Question: We upgraded from Sitecore 7.0 Initial (130424, April 24, 2013) to Sitecore 7.0 (130918, September 18, 2013)
The indexes I created in Initial no longer work in the new version. The old version which is still up correctly indexes and shows up.
This is what shows up in Initial.
- - -
This is the exception we get below when attempting to open the Indexing Manager. The window that normally appears shows the below exception instead.
Attached is also a copy of the index config file in question.
Could not find add method: SetCommitPolicy (type: Sitecore.ContentSearch.LuceneProvider.SwitchOnRebuildLuceneIndex)
A ticket has also been created with Sitecore. Will include fix information if they have one.

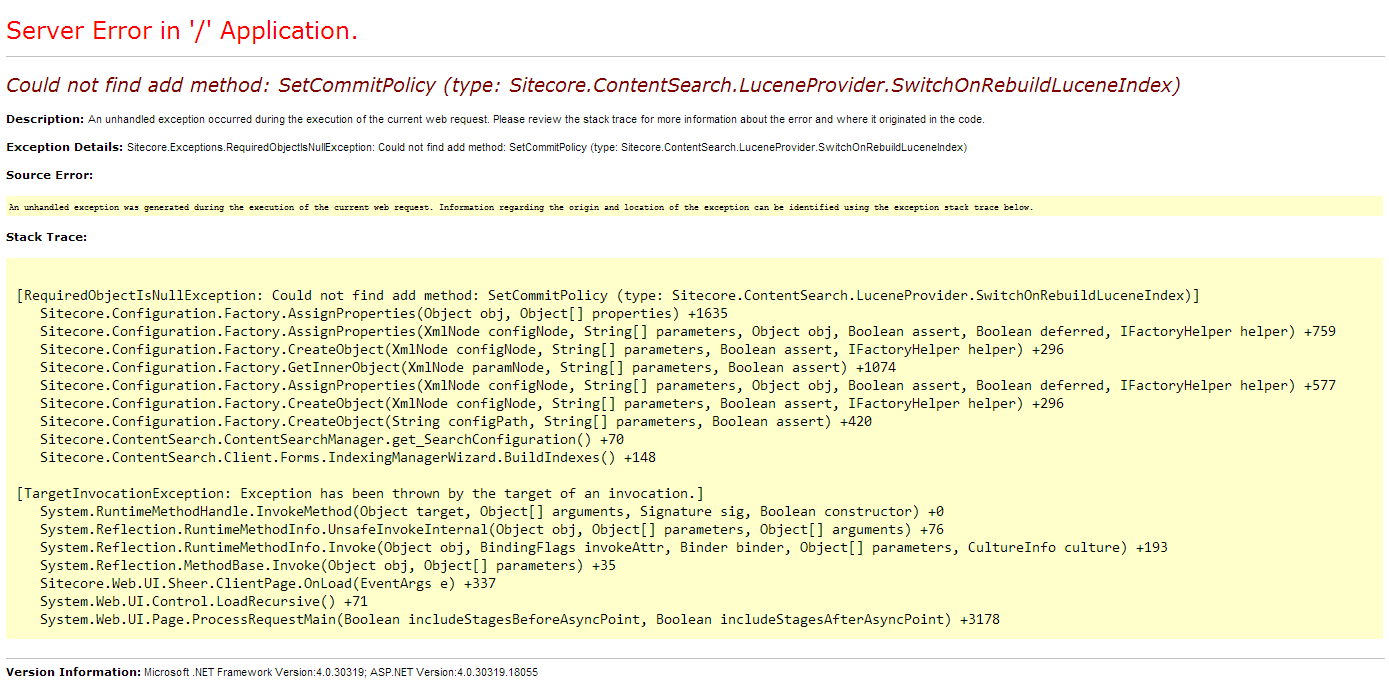
Answer: Changing these lines of code to the 2nd set of code fixed the issue. In Sitecore 7.0 Initial this code worked correctly but not in Sitecore 7.0 (130918).
'''
<commitPolicy hint="raw:SetCommitPolicy">
<policy type="Sitecore.ContentSearch.TimeIntervalCommitPolicy, Sitecore.ContentSearch" />
</commitPolicy>
<commitPolicyExecutor hint="raw:SetCommitPolicyExecutor">
<policyExecutor type="Sitecore.ContentSearch.CommitPolicyExecutor, Sitecore.ContentSearch" />
</commitPolicyExecutor>
'''
This code makes the index work correctly in Sitecore 7.0 (130918)
'''
<commitPolicyExecutor type="Sitecore.ContentSearch.CommitPolicyExecutor, Sitecore.ContentSearch">
<policies hint="list:AddCommitPolicy">
<policy type="Sitecore.ContentSearch.TimeIntervalCommitPolicy, Sitecore.ContentSearch" />
</policies>
</commitPolicyExecutor>
'''